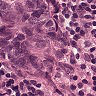
Metastatic tissue present: yes